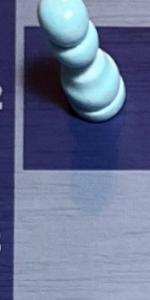
Label: Empty